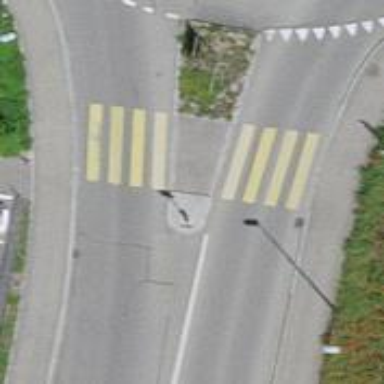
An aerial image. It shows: Marked road crossing.